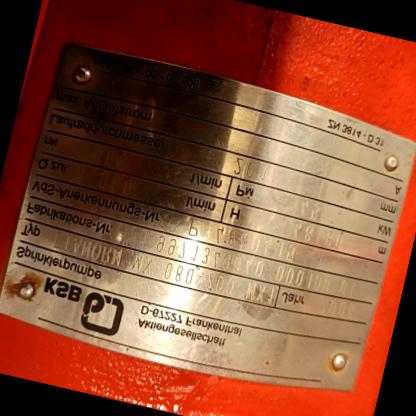
Klasa: tabliczka-znamionowa